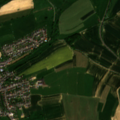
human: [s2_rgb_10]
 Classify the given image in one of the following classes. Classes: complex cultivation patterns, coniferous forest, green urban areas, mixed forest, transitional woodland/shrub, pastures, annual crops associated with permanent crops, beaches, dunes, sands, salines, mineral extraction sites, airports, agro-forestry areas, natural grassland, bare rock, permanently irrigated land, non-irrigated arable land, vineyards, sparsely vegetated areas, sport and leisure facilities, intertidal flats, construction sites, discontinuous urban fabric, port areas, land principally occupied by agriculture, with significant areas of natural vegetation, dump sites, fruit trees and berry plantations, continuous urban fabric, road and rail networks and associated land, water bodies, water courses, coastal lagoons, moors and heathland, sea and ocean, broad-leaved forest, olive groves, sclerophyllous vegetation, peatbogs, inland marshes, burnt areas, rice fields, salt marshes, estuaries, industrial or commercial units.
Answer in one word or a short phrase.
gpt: discontinuous urban fabric, industrial or commercial units, non-irrigated arable land, pastures